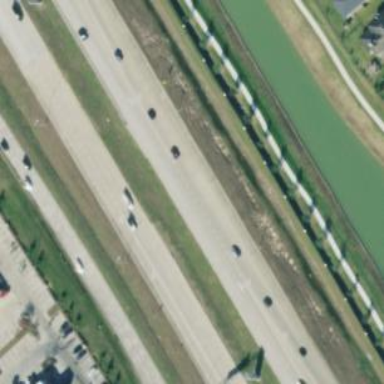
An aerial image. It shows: Motorway junction.